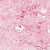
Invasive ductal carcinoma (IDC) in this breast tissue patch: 0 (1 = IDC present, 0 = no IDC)